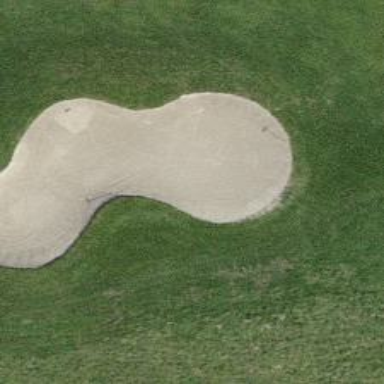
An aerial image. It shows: Bunker on golf course.